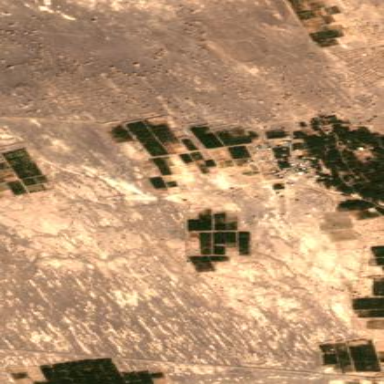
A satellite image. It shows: Evergreen orchard with broadleaved date palms.